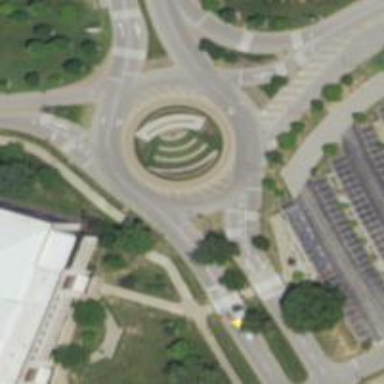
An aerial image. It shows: Unclassified road that forms roundabout at the junction.